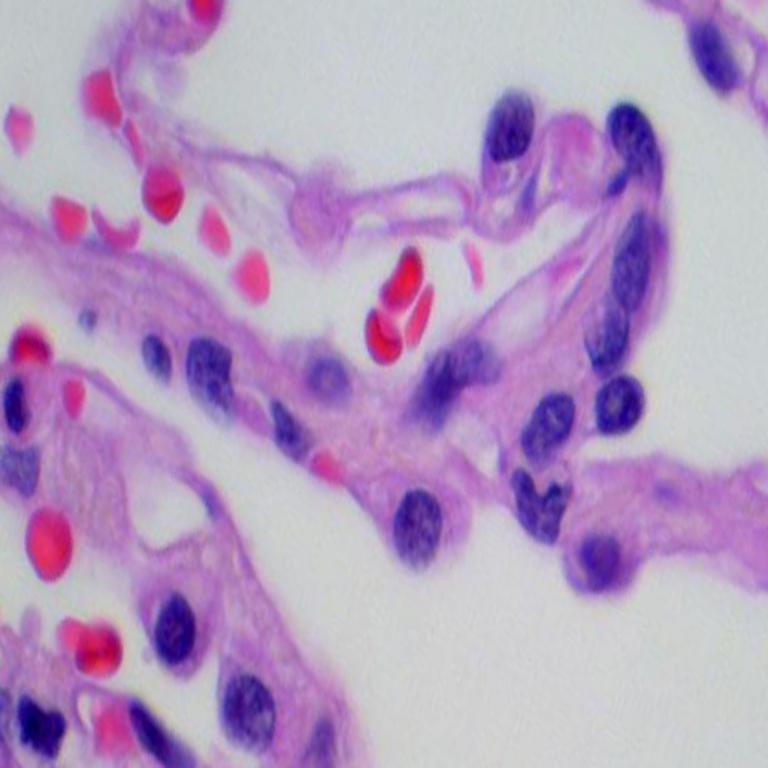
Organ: lung
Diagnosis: benign